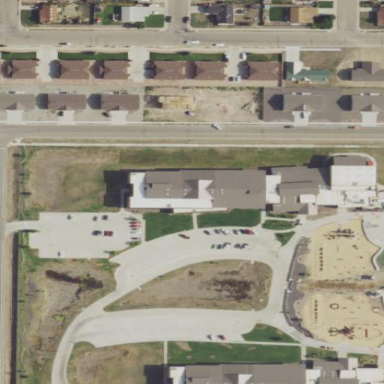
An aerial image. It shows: School.